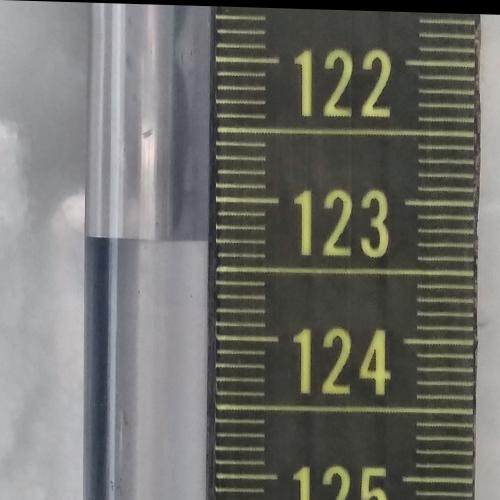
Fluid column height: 123.3 cm